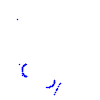
Particle: kaon